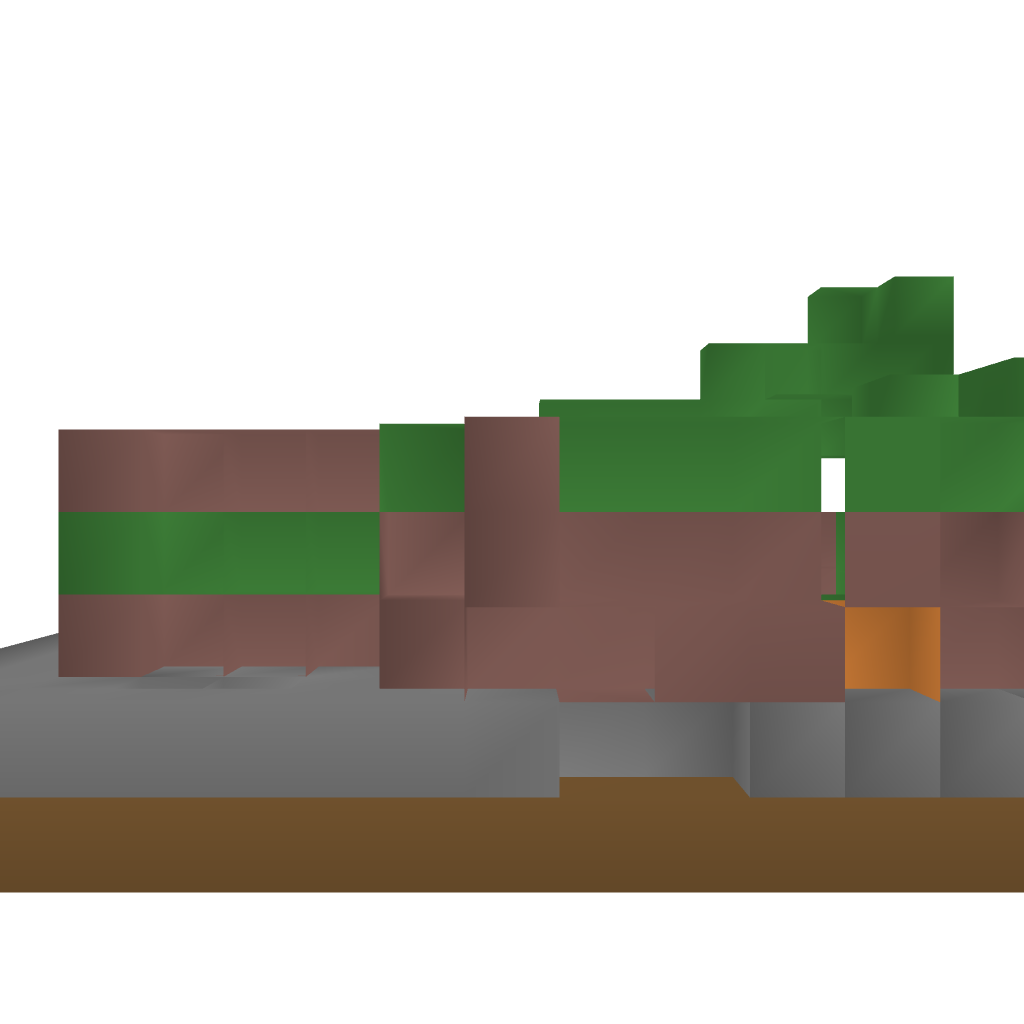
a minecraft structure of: Lost Yard bad low quality